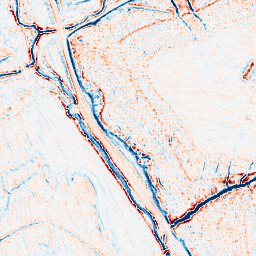
Category: edge_preserving
Decomposition family: anisotropic_diffusion
Decomposition parameters: iterations: 10
kappa: 10
gamma: 0.15
Upsampling method: sinc_blackman
Upsampling parameters: scale: 4
kernel_size: 8
Upsampling scale: 4